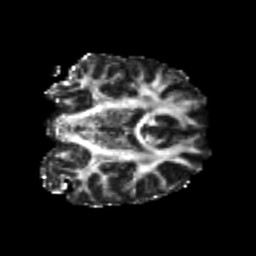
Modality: FA
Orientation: coronal
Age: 19
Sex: male
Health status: healthy
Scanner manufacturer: philips
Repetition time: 7.391 s
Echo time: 0.08599 s